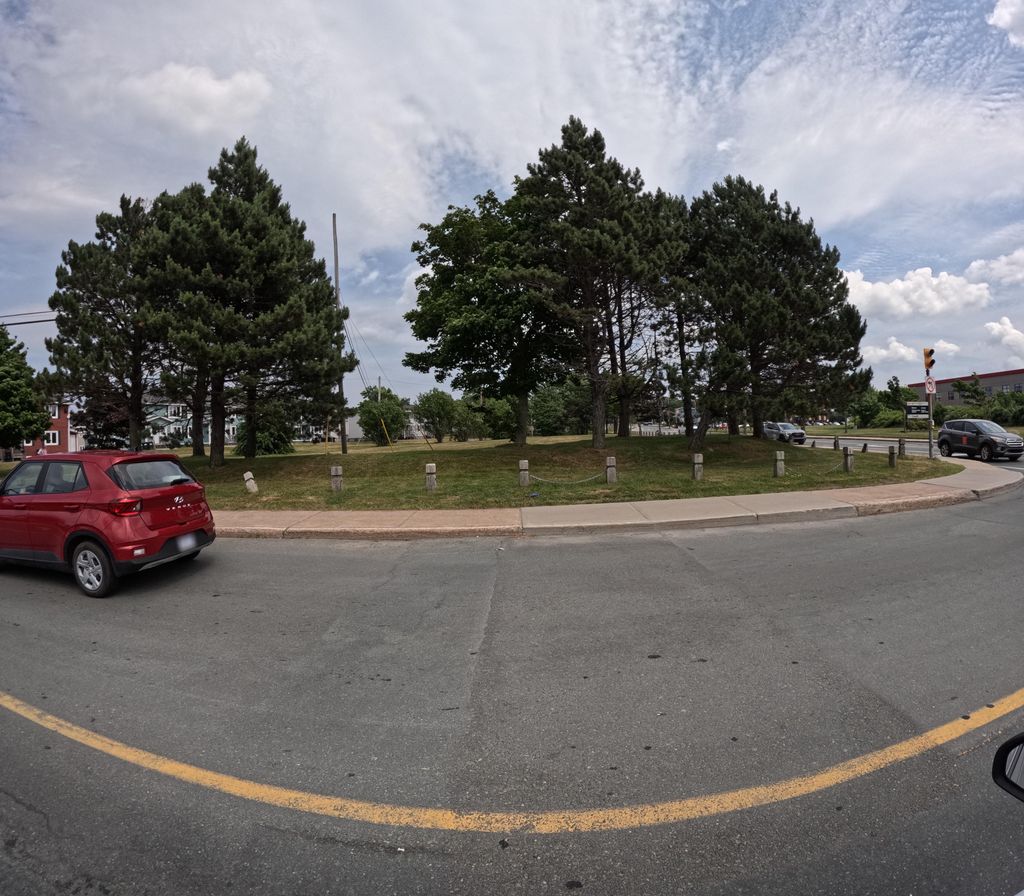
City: st_johns